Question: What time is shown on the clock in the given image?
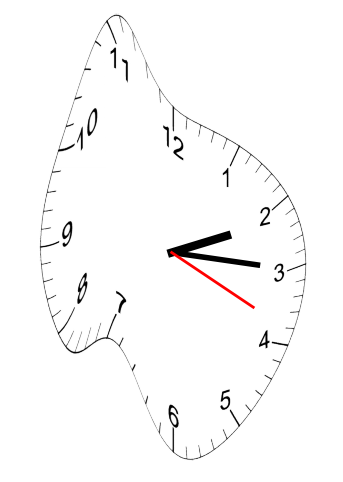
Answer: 02:15:19